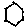
Label: hexagon